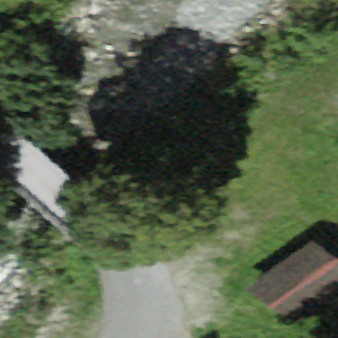
Label: other